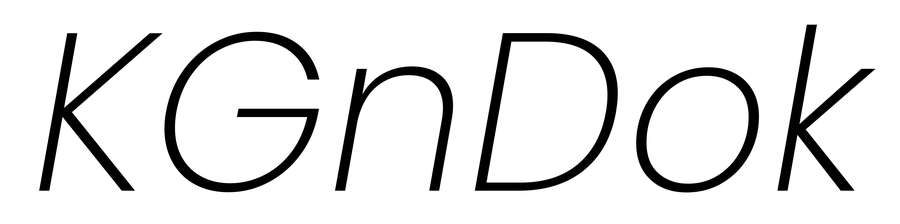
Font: Poppins-ExtraLightItalic